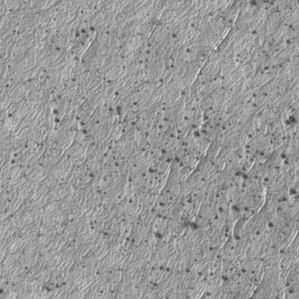
Label: frost